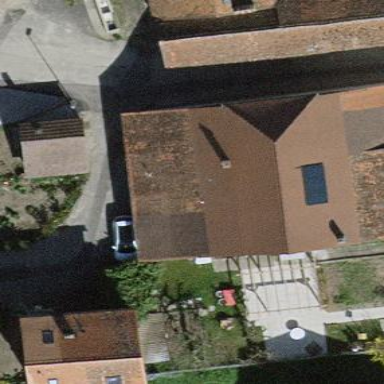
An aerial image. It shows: House with half-hipped roof shape.